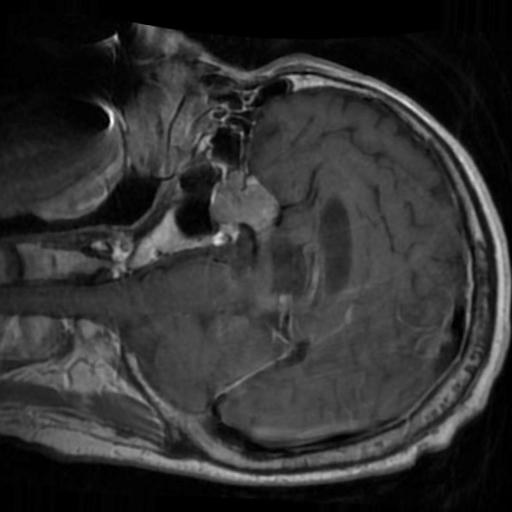
Label: brain_tumor